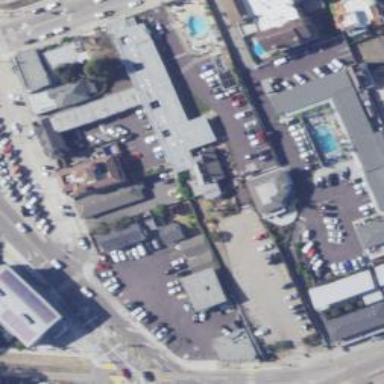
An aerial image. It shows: Motel building.